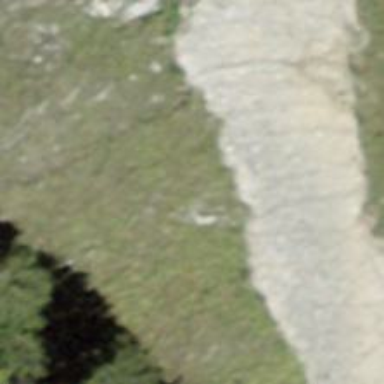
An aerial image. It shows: Natural scree.